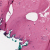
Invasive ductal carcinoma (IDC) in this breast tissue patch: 0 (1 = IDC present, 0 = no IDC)